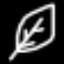
Label: leaf